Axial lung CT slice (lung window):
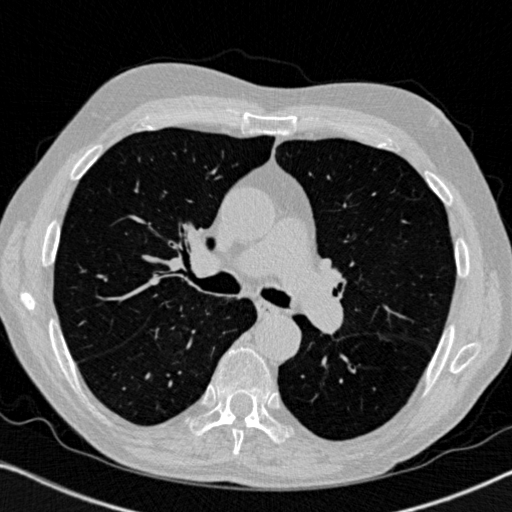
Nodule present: no